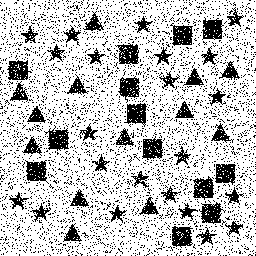
Squares: 13
Triangles: 13
Stars: 22
Total shapes: 48